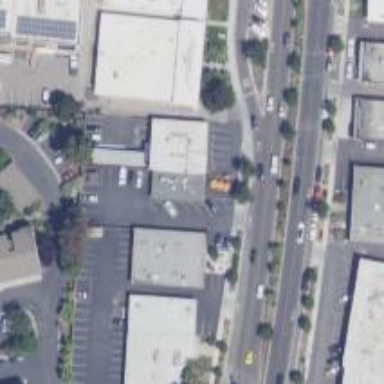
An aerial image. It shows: Parking space.